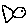
Label: fish